Question: I have an HTML page. I have created a frame using background repeat function. It is like a dialog box as below :

The HTML Code for this is :
'''
<html>
<head>
<title>
Frame
</title>
<script type="text/javascript" src="jquery-1.4.2.min.js"></script>
<script type="text/javascript" src="frame.js"></script>
<link rel="stylesheet" href="frame.css" type="text/css" media="screen" />
</script>
</head>
<body>
<div id="frame">
<div id="h" style="width:400px" class="h">Frame</div>
<div id="l" style="height:400px" class="l"></div>
<div id="r" class="r"></div>
<div id="b" class="b"></div>
</div>
</div>
</body>
</html>
'''
The jQuery is :
'''
$(document).ready(function() {
var width = $('#h').width();
var height = $('#l').height();
var pad = $('#h').position().left;
var actWidth = width + pad;
var nHeight = height - (height * 2);
var rLeftMargin = actWidth + 1;
var bWidth = actWidth + 2;
$('#r').css({'margin-top':nHeight});
$('#h').css({'height':25});
$('#r').css({'margin-left':rLeftMargin});
$('#r').css({'height':height});
$('#b').css({'width':bWidth});
$('#b').css({'margin-top':0});
}
)
'''
And the CSS is :
'''
.h{
background-image:url('images//line.jpg');
background-repeat: repeat-x;
padding-left:10px;
color:white;
}
.l{
background-image:url('images//dot.jpg');
background-repeat: repeat-y;
}
.r{
background-image:url('images//dot.jpg');
background-repeat: repeat-y;
float:top;
}
.b{
background-image:url('images//dot.jpg');
background-repeat: repeat-x;
height:1px;
}
'''
Now, the problem is, this frame I can only use once. If I use is once again, then Ids get repeted & all the frame gets affected !!! This should not happen. What can be the solution?
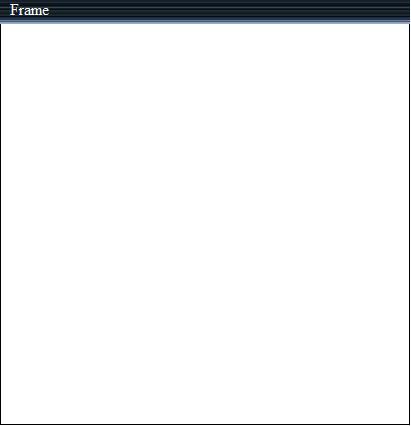
Answer: Instead of using IDs, use the classes you already have and just look over each frame independently, like this:
'''
$(function() {
$(".frame").each(function() {
var width = $(this).find('.h').width(),
height = $(this).find('.l').height(),
pad = $(this).find('.h').position().left,
actWidth = width + pad,
nHeight = height - (height * 2),
rLeftMargin = actWidth + 1,
bWidth = actWidth + 2;
$(this).find('.r').css({'margin-top':nHeight, 'margin-left':rLeftMargin, 'height':height});
$(this).find('.h').css({'height':25});
$(this).find('.b').css({'width':bWidth, 'margin-top':0});
});
});
'''
Just remove all IDs and change the wrapper to '<div class="frame">' to make this work. By <URL> you can get the elements with the matching classes inside the particular '<div>' you're currently on in the loop.